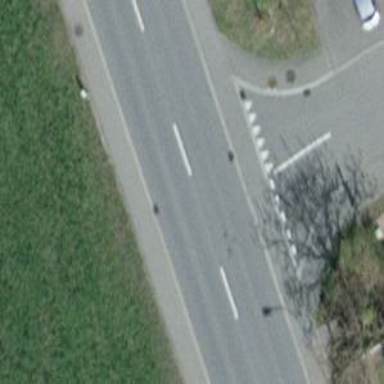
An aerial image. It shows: Secondary road with asphalt surface and sidewalks on both sides.